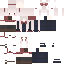
A female skeleton skin with pale skin, wearing blonde helmet dressed in a black robe top and brown pants, featuring a closed mouth.